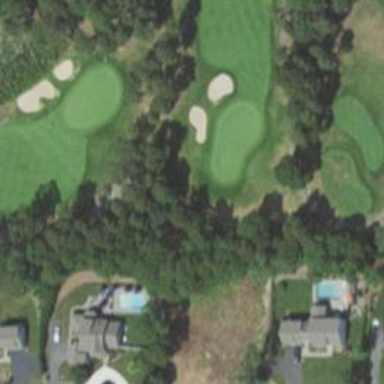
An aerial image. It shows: Golf hole.